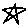
Label: star